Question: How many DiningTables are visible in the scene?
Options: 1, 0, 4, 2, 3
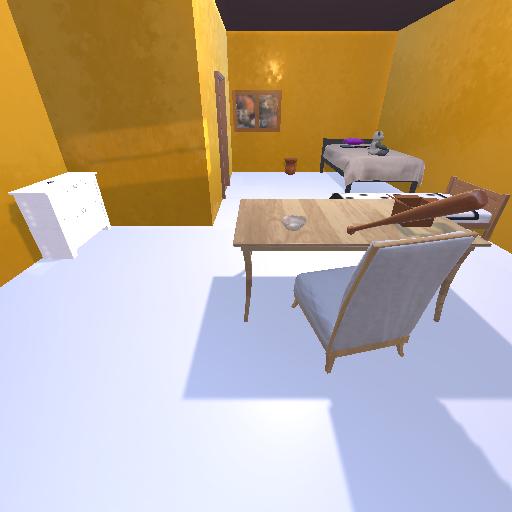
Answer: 1